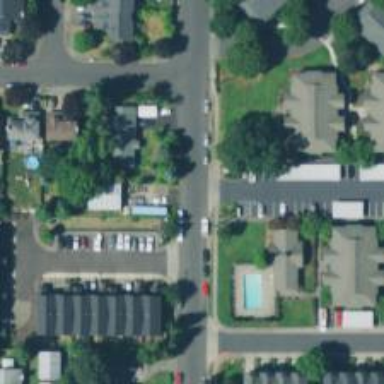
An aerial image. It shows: Residential road with sidewalk on the left side.